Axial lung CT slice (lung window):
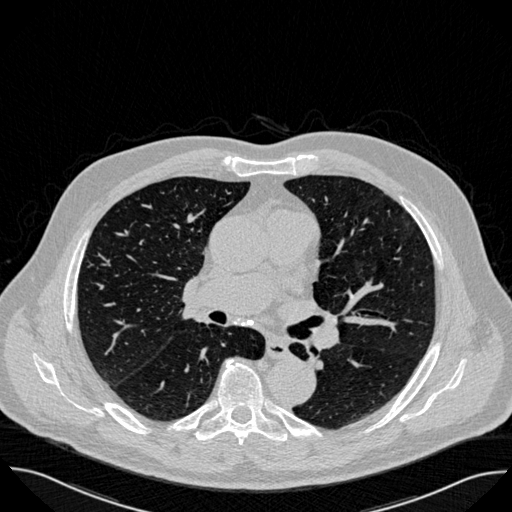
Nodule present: no